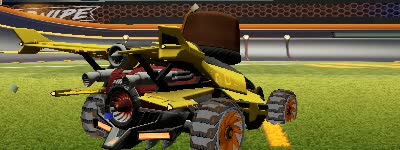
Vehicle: aftershock